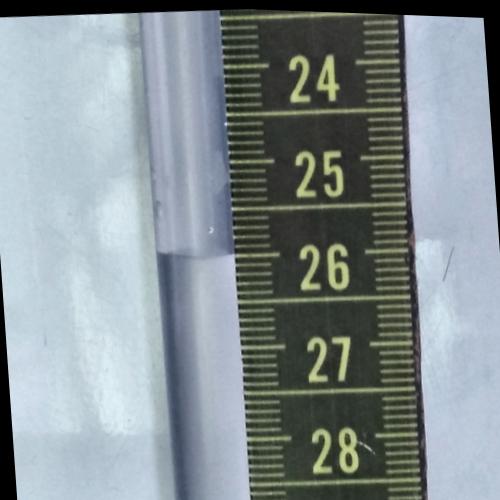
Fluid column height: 26.0 cm